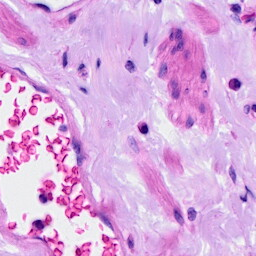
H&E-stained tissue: Ovarian